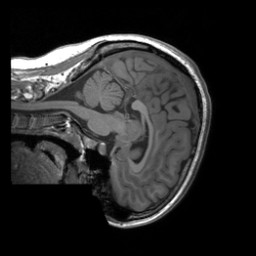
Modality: T1w
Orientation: sagittal
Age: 24
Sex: female
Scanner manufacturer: siemens
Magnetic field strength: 3 T
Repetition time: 1.9 s
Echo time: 0.00252 s